Question: I have an program that is suppose to have the user input 5 scores then the program will find the highest and lowest numbers that were entered and eliminate them, then find the avg of the remaining numbers.
The program was not calculating the correct avg if score two was the lowest so I put a few out statements in my findLowest function and found that it was not recording the scores properly.

I not sure why it eliminates the first score all the time. Would it better to just ask for each score individually since there are only five scores
'''
int main()
{
string judges[] = {"Judge 1","Judge 2","Judge 3","Judge 4","Judge 5"};
int score[] = {0,0,0,0,0,0};
for ( int i=0; i<5 ;i++ )
{
score[i] = getJudgeData(judges[i]);
}
calcAverage(score[1],score[2],score[3],score[4],score[5]);
return 0;
}
'''
For the function that gets the score from the user:
int getJudgeData(string judge)
{
int input = -1;
'''
while( input < 0 || input > 10 )
{
cout << "Enter the score from " << judge <<endl;
cin >> input;
}
return input;
}
'''
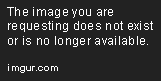
Answer: '''
calcAverage(score[1],score[2],score[3],score[4],score[5]);
'''
This is wrong syntactically and logically. Syntactically as you are trying to access array out of its bound which is undefined behavior . Logically as you are not considering initial value ( arr[0] ).
This rather should be:-
'''
calcAverage(score[0],score[1],score[2],score[3],score[4]);
'''